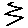
Label: zigzag